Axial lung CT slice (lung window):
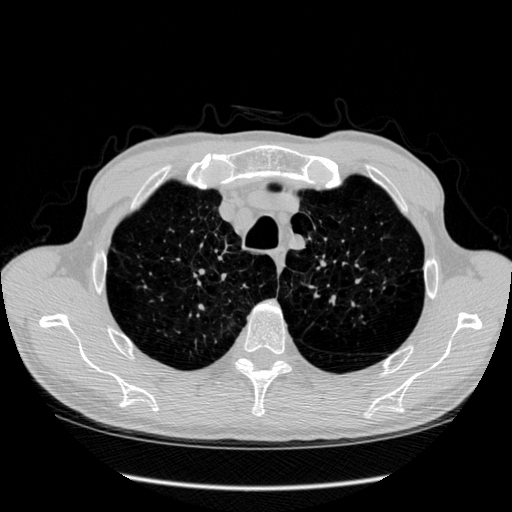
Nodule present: no